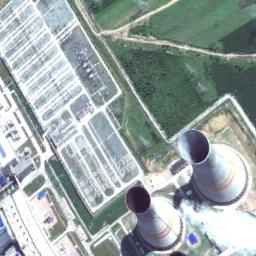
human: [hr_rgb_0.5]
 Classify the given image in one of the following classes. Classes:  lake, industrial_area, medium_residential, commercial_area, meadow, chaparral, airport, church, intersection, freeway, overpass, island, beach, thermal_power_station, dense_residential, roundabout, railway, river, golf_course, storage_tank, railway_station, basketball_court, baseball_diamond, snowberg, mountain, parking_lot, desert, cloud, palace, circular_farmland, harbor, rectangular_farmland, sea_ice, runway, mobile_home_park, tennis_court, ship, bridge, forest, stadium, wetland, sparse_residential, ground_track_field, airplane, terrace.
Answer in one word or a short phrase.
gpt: thermal_power_station